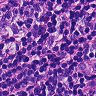
Metastatic tissue present: yes